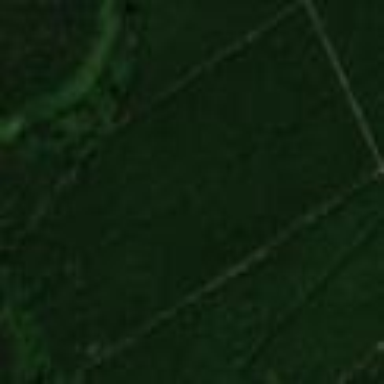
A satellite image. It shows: Orchard filled with oil palms.